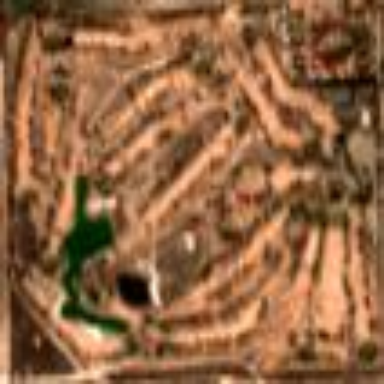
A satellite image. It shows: Golf course.